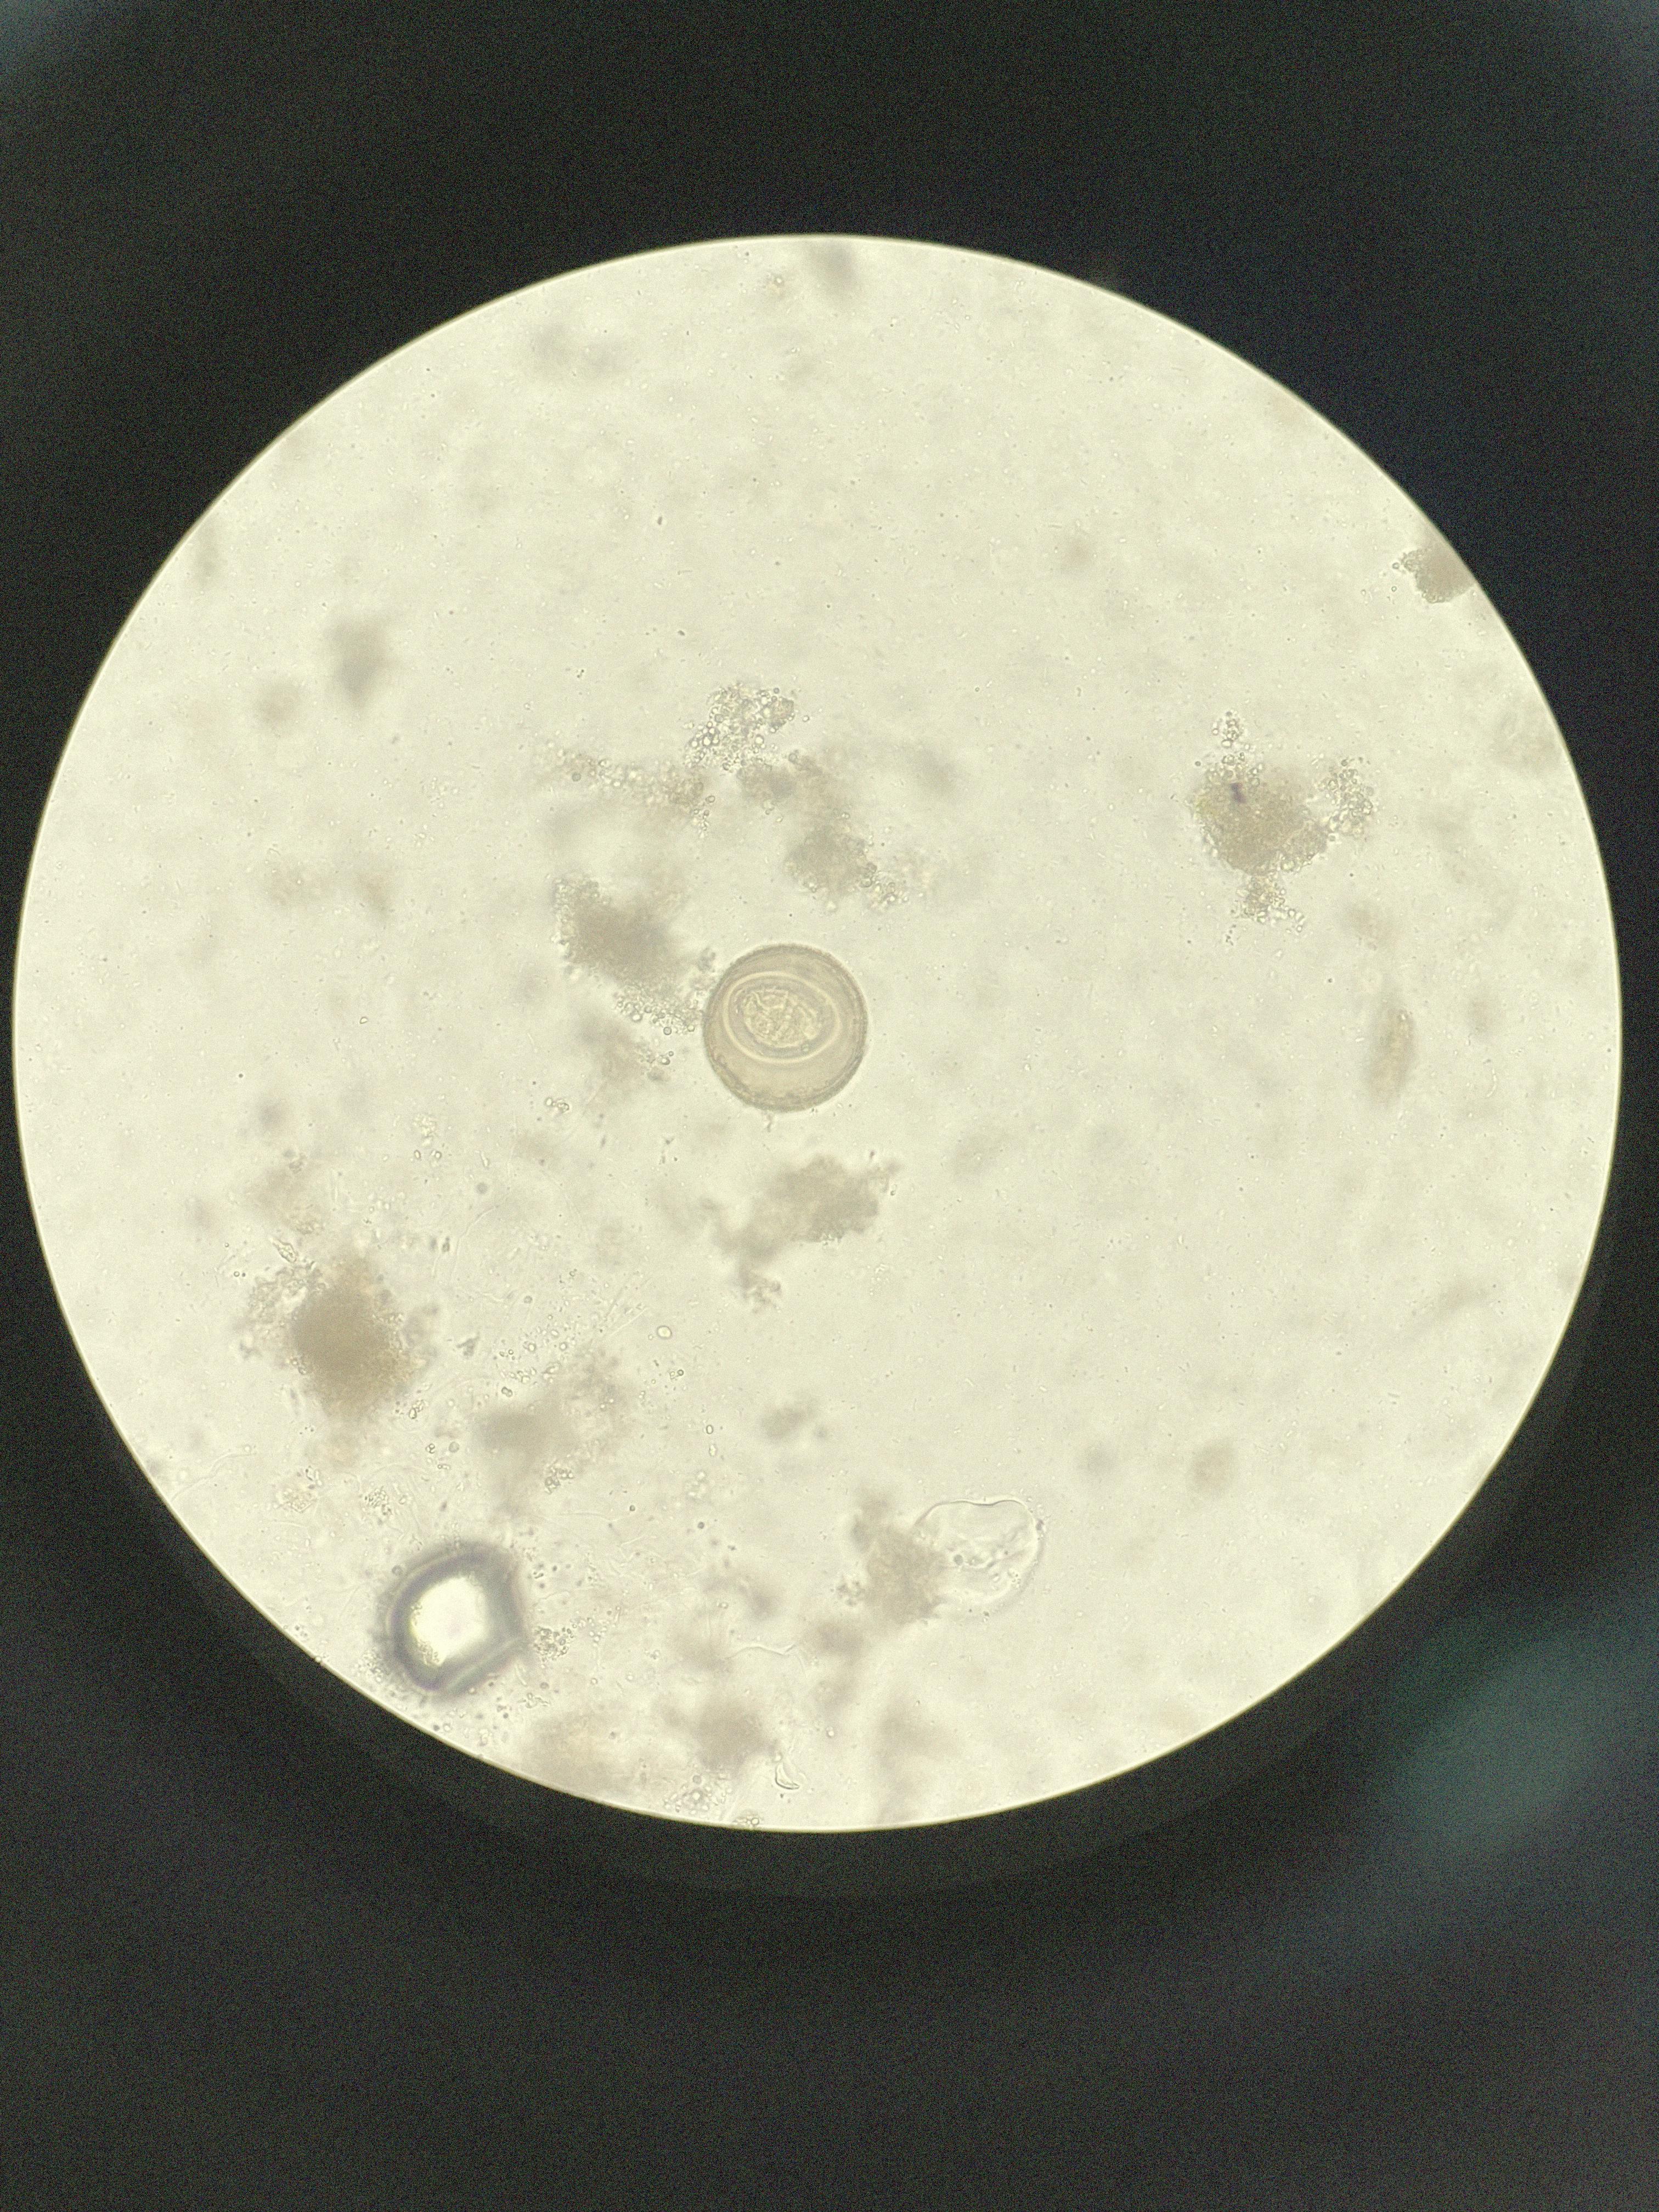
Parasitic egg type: Hymenolepis diminuta